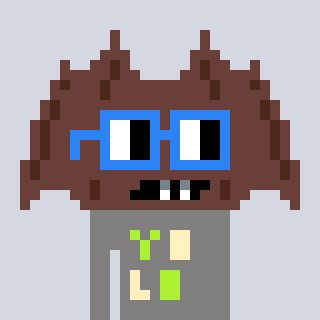
a pixel art character with square blue glasses, a bat-shaped head and a bluegrey-colored body on a cool background